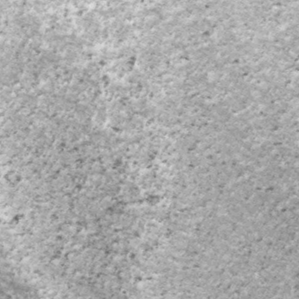
Label: frost